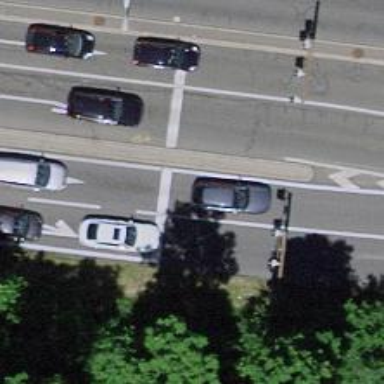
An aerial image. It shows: Road with traffic signals.